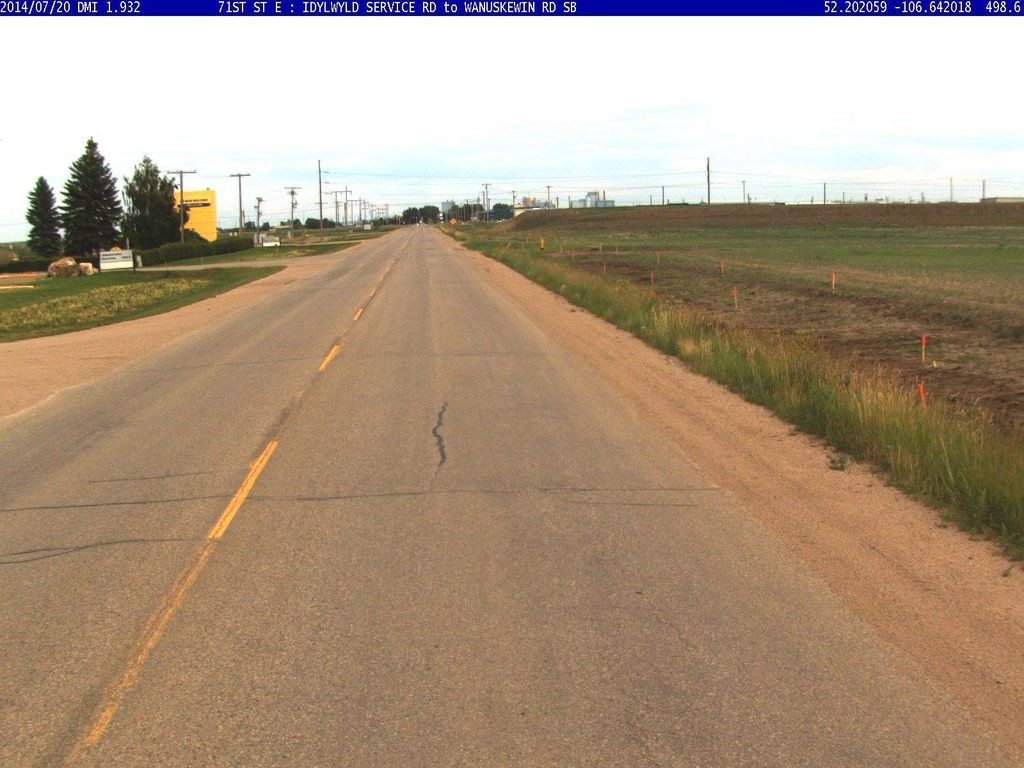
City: saskatoon